A bearing vibration time series has been folded into this square grayscale image, one row per segment of consecutive samples. Classify the bearing condition as one of: normal, inner_race, outer_race, ball.
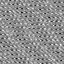
Answer: outer_race